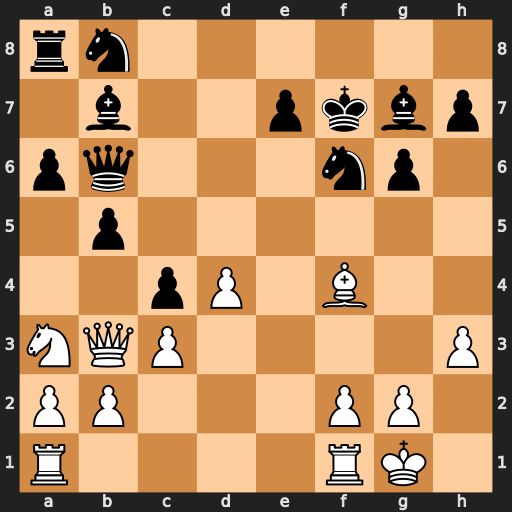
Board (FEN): rn6/1b2pkbp/pq3np1/1p6/2pP1B2/NQP4P/PP3PP1/R4RK1
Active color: w
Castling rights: -
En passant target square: -
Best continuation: Nxc4 Bd5 Nxb6